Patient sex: M
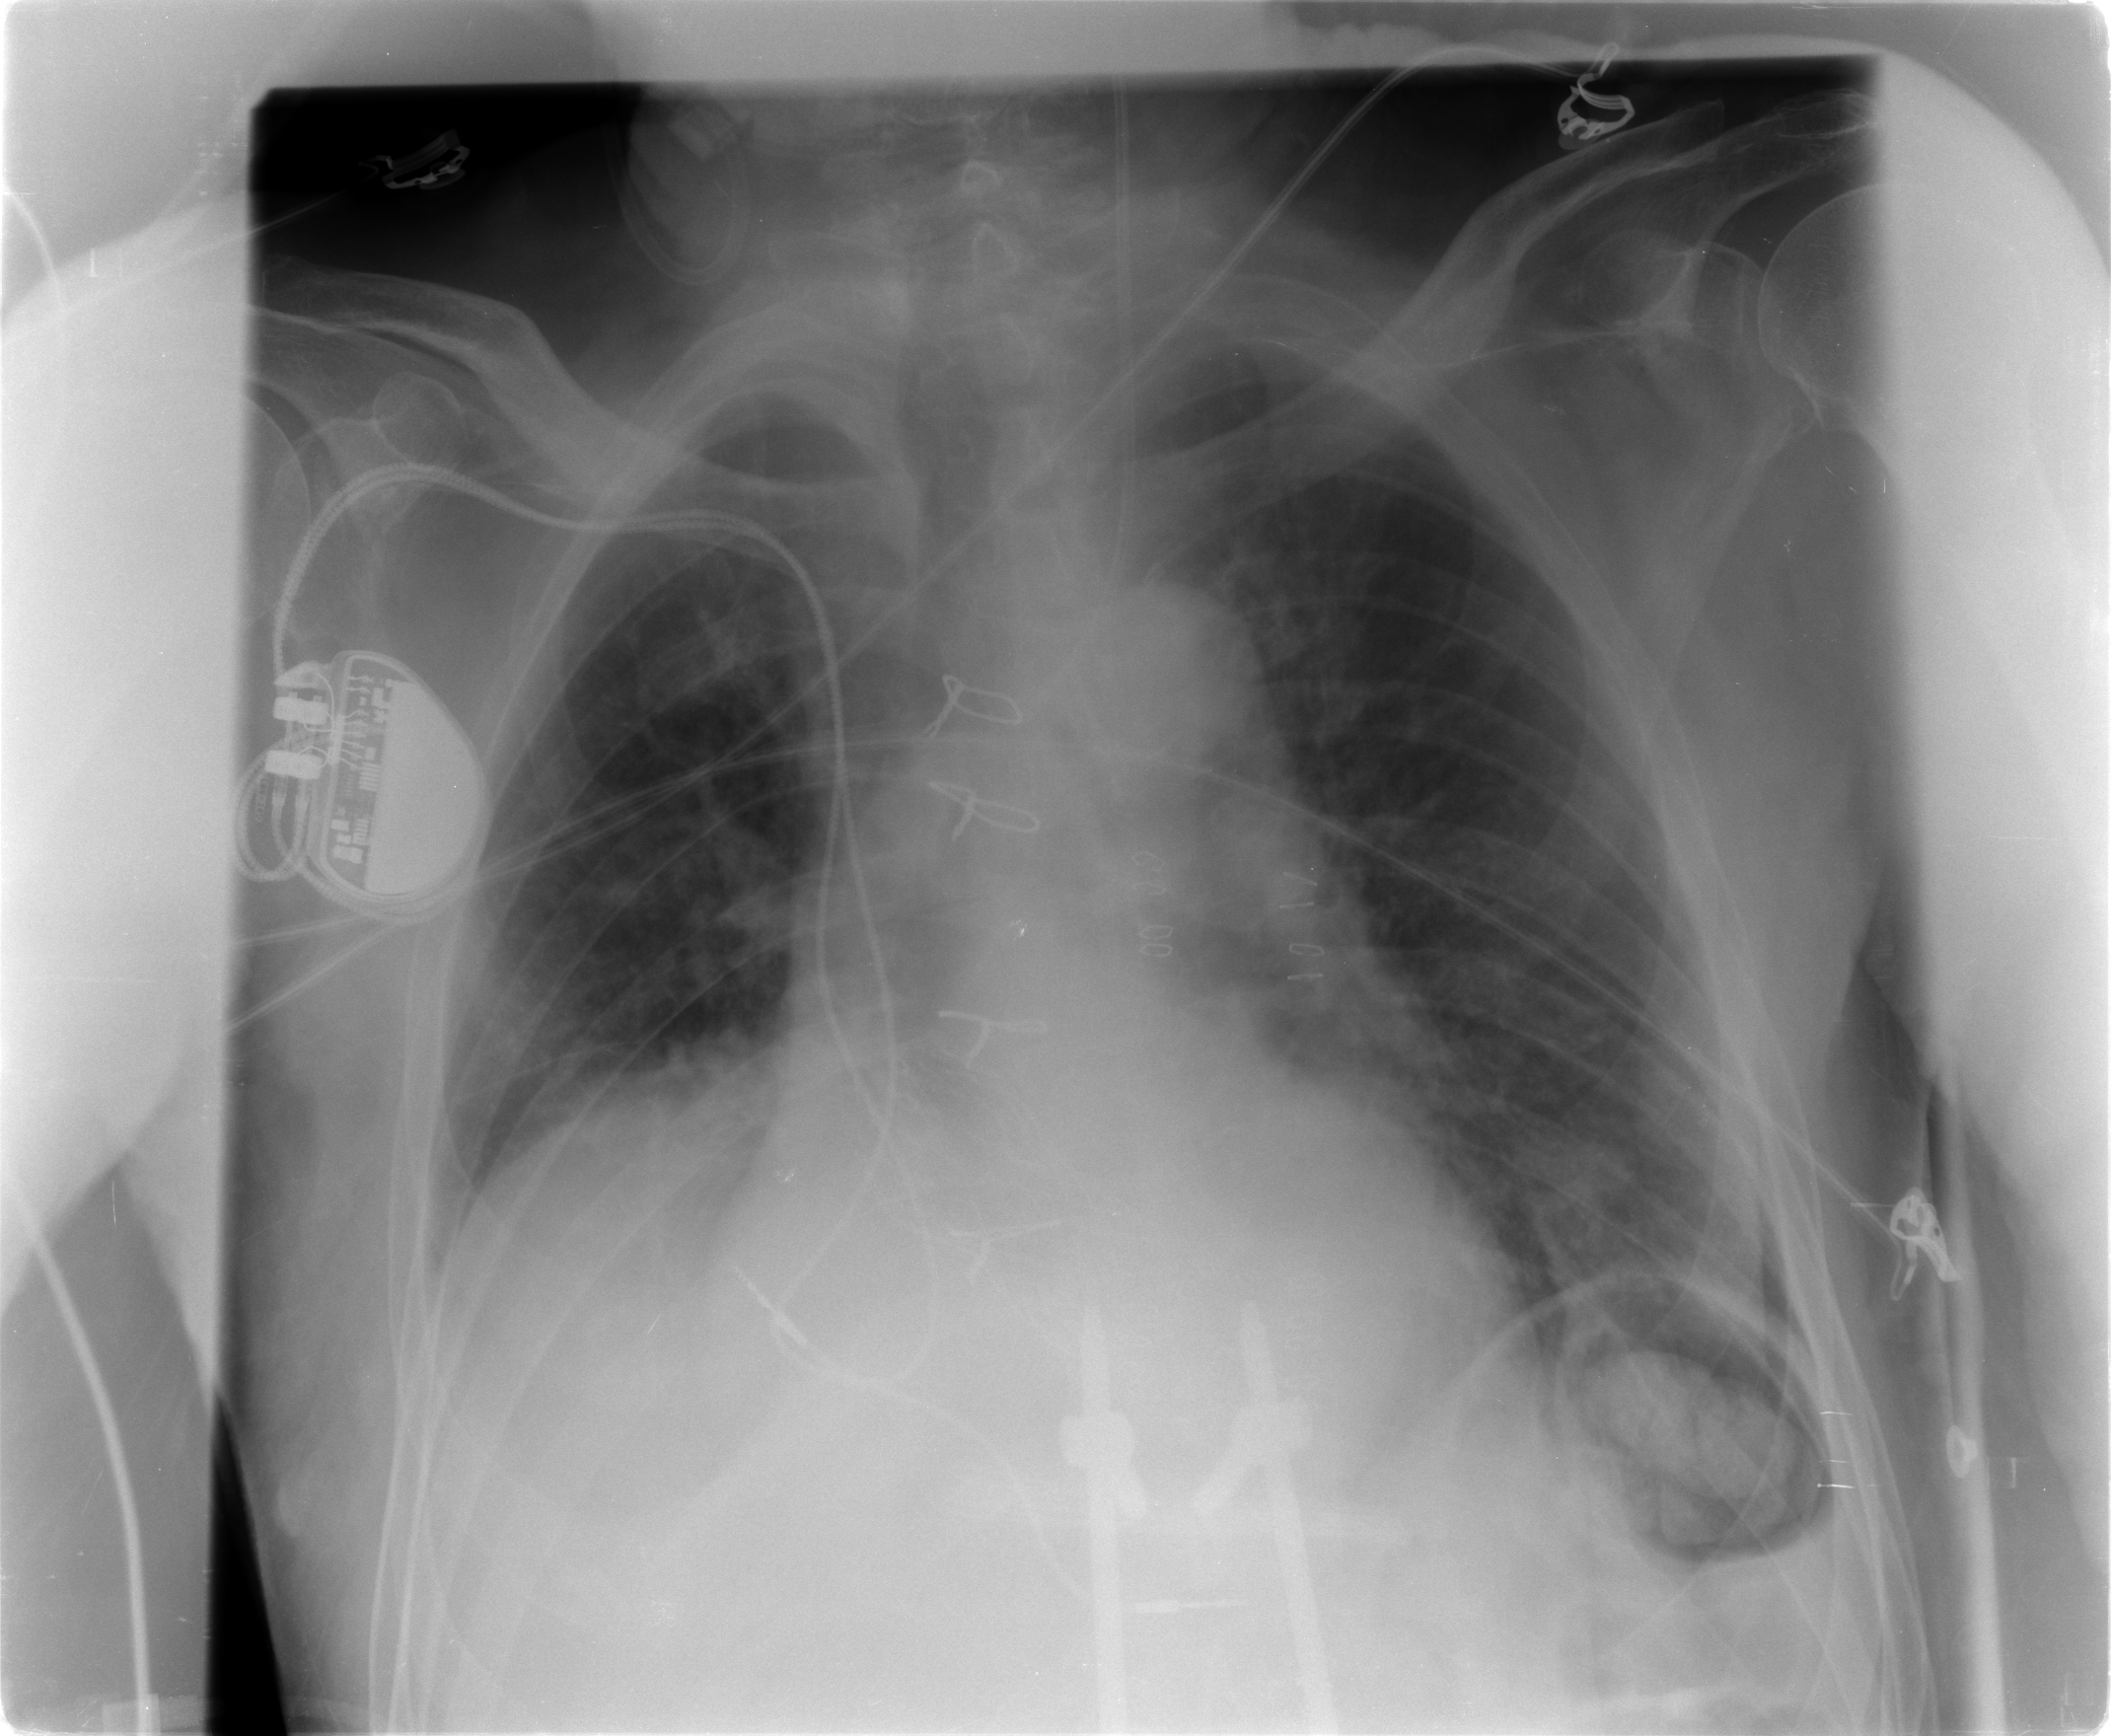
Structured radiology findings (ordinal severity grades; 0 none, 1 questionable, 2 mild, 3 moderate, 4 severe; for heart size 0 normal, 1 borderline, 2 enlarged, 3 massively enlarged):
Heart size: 0
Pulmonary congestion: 1
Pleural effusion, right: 0
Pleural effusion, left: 0
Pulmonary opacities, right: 0
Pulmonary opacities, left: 1
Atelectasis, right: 2
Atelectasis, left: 2